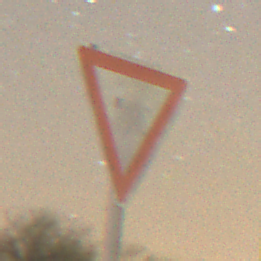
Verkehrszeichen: VorfahrtGewaehren
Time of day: Night
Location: Outdoor (Nature)
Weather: Clear
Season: NotSpecified
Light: Natural